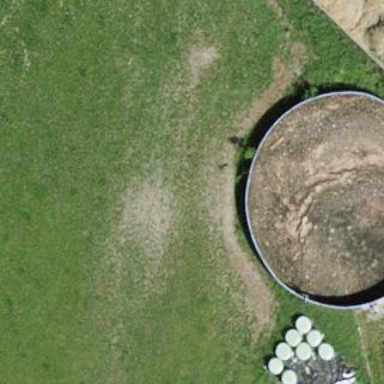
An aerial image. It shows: Silo.